Question: I was trying to plot a time series after grouping by month but I am still getting years on x-axis labels instead of months. How can we get months on x-axis labels and different curves for different years?
Here is my attempt:
'''
import numpy as np
import pandas as pd
import statsmodels.api as sm
df = pd.DataFrame.from_records(sm.datasets.co2.load().data)
df['index'] = pd.to_datetime(df['index'])
df = df.set_index('index')
ts = df['co2']['1960':]
ts = ts.bfill()
ts = ts.resample('MS').sum()
ts.groupby(ts.index.month).plot()
'''
# Wanted:
months names on x-axis of plots and different curves for different years.
The plot should look like something similar to:

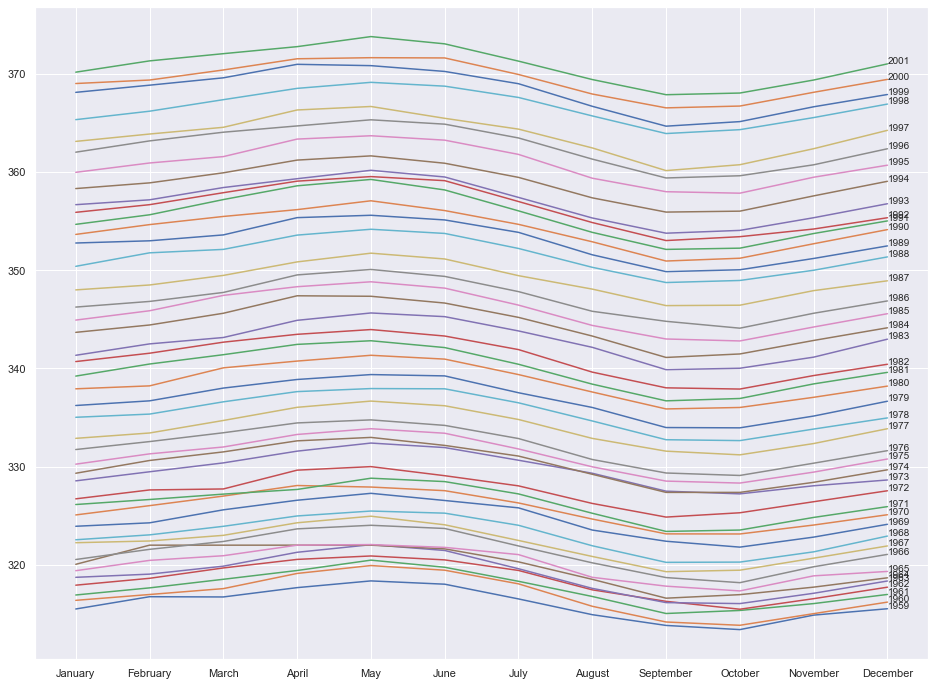
Answer: I think you're looking for pandas.to_datetime() and then use the .month or .year propery of the dattime index.
Also by using statsmodel's 'as_pandas=True' your code becomes a bit shorter
Anyways if you want to plot the month as hue I recommend using seaborn over matplotlib
'''
import pandas as pd
import statsmodels.api as sm
import seaborn as sns
df = sm.datasets.co2.load(as_pandas=True).data
df['month'] = pd.to_datetime(df.index).month
df['year'] = pd.to_datetime(df.index).year
sns.lineplot(x='month',y='co2',hue='year',data=df.query('year>1995')) # filtered over 1995 to make the plot less cluttered
'''
this gives
<URL>